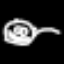
Label: frog